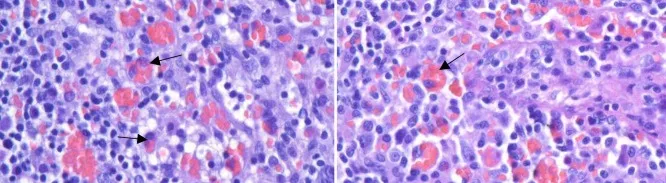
Representative image from the removed cervical lymph node showing erythrophagocytosis (arrows).
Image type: pathology (h&e)